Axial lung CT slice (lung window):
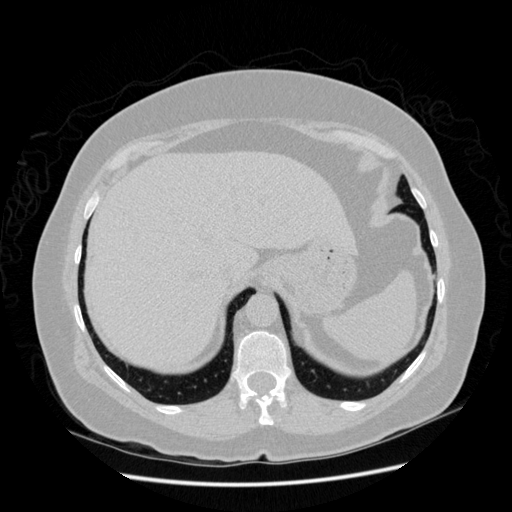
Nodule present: no